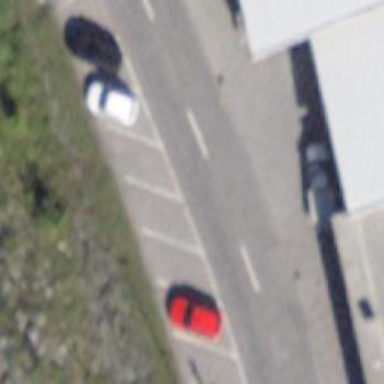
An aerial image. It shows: Street side parking area.